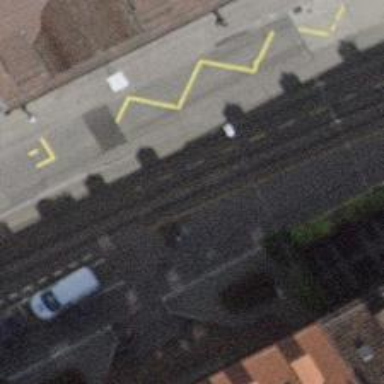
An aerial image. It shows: Trolleybus stop position for public transport.